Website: slack
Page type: stored-credit-cards
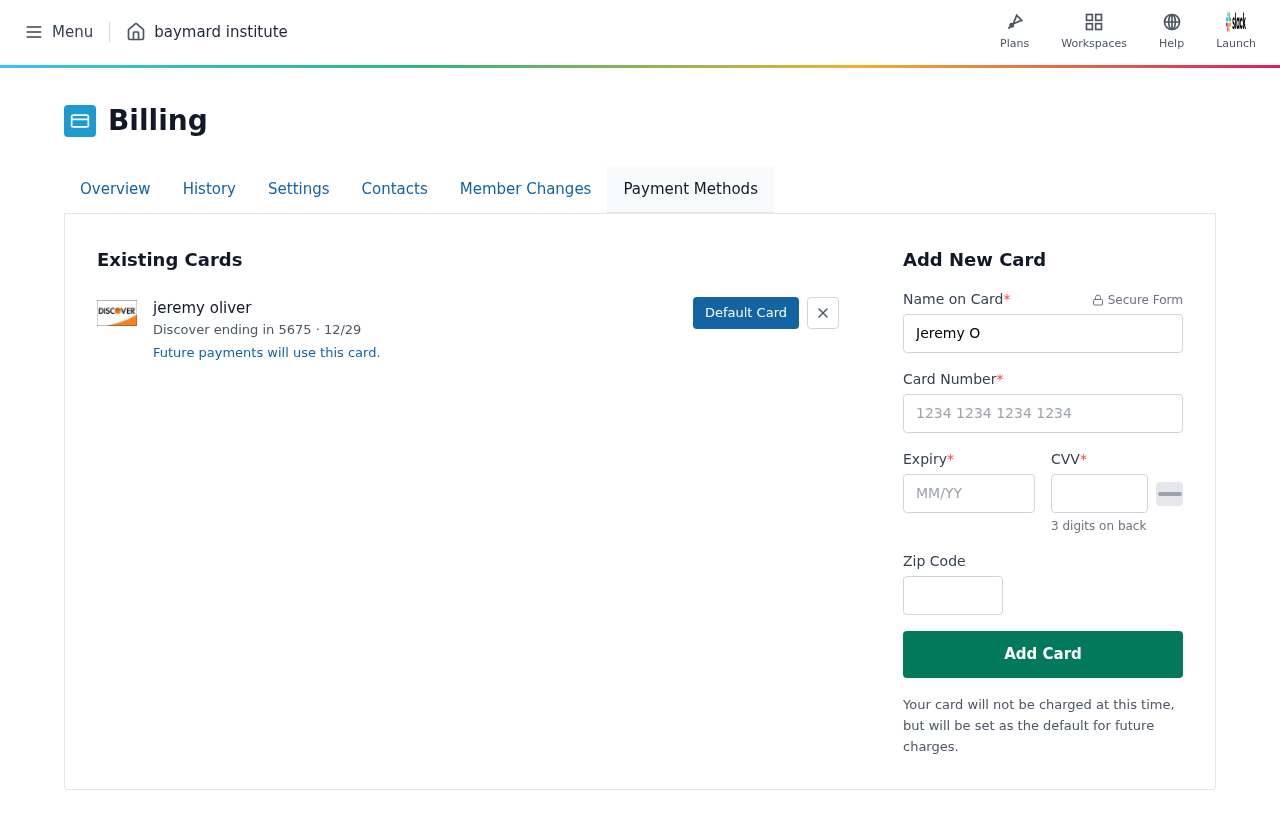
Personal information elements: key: PII_CARD_CVV
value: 767
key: PII_CARD_EXPIRY
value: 12/29
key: PII_CARD_EXPIRY_MONTH
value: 12
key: PII_CARD_EXPIRY_YEAR
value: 29
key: PII_CARD_LAST4
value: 5675
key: PII_CARD_NUMBER
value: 6011 5421 0387 5675
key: PII_CARD_TYPE
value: Discover
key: PII_FULLNAME
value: jeremy oliver
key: PII_FULLNAME
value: Jeremy Oliver
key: PII_POSTCODE
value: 50315